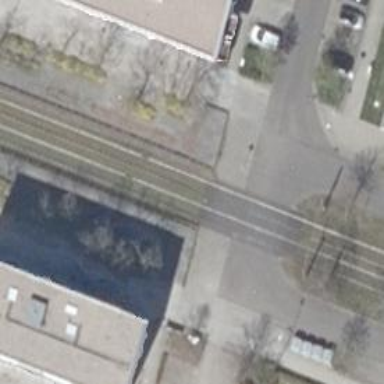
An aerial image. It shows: Tram level crossing on the railway.